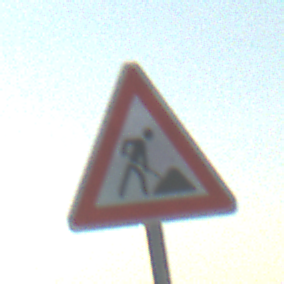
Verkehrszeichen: Arbeitsstelle
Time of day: SunriseSunset
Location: Outdoor (Beach)
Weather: Clear
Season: NotSpecified
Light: Natural